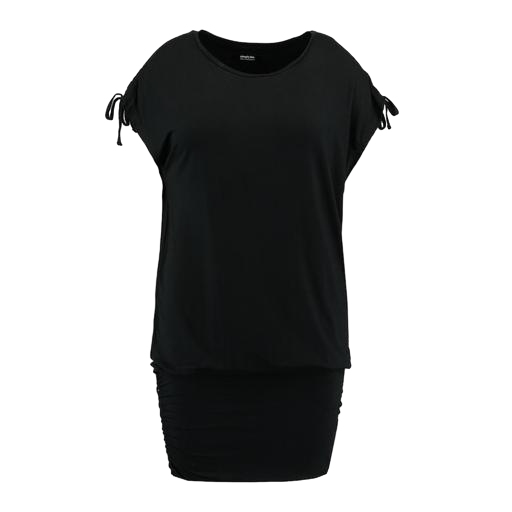
short-sleeve top only macy, black cold-shoulder jersey top, black plus size printed t-shirt only macy, white background